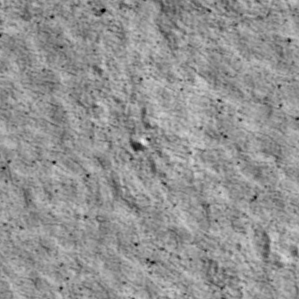
Label: non_frost